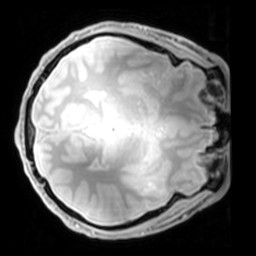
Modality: PDw
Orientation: axial
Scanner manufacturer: philips
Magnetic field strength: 7 T
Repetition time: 0.008 s
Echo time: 0.001974 s